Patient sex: M
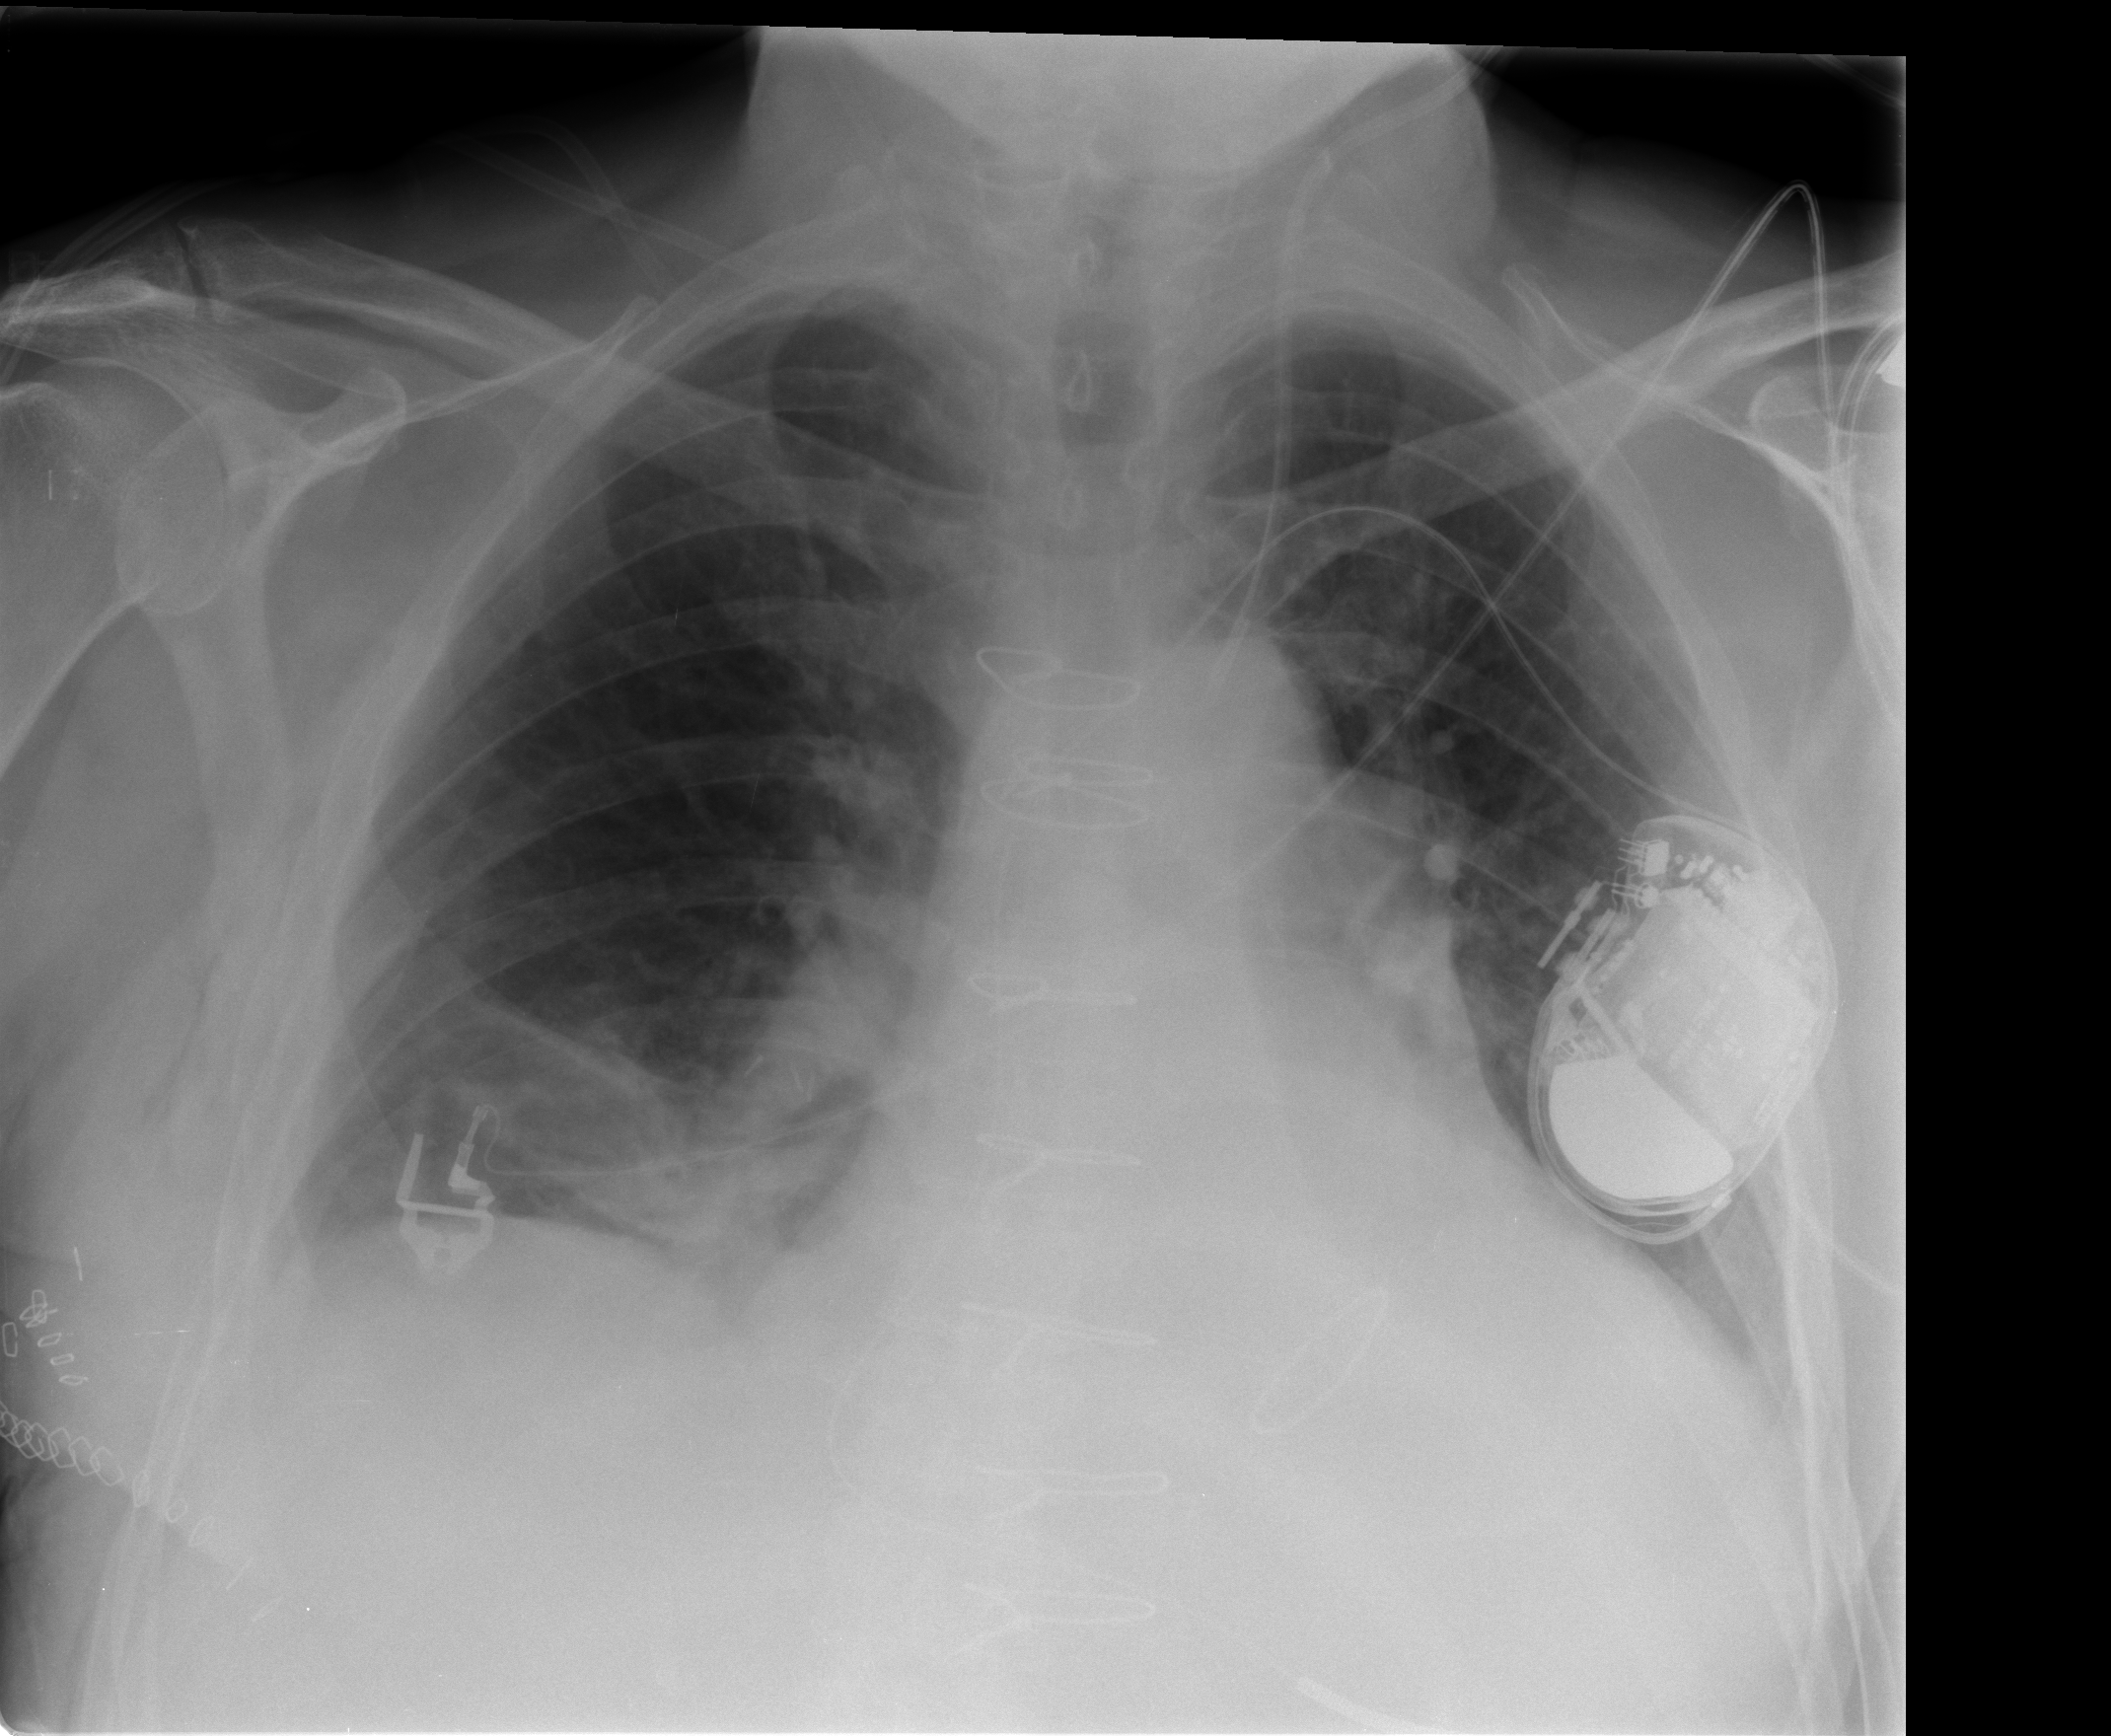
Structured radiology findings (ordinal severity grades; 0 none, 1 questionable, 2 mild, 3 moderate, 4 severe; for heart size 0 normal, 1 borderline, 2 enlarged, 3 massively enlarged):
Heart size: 2
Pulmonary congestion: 2
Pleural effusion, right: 2
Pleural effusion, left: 1
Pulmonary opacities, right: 1
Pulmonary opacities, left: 0
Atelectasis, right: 3
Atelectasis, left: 2